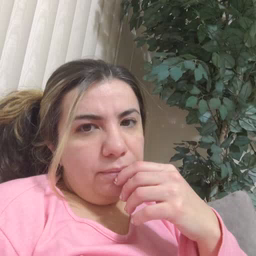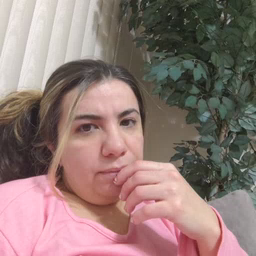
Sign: refrigerator